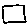
Label: square